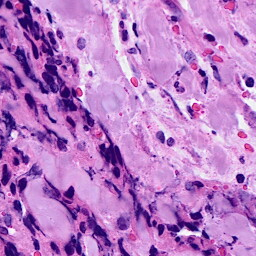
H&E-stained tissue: Breast